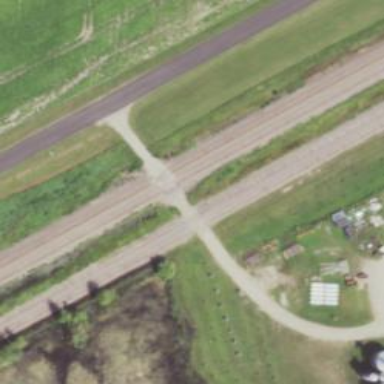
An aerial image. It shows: Railway siding for service.